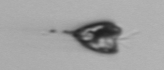
Label: Pyramimonas_longicauda